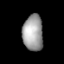
Tissue: lung
Cell type: Endothelial cells
Senescence score: 0.5819
Nuclear area (px): 717
Mean DAPI intensity: 158.759